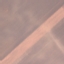
Land use / land cover class: AnnualCrop